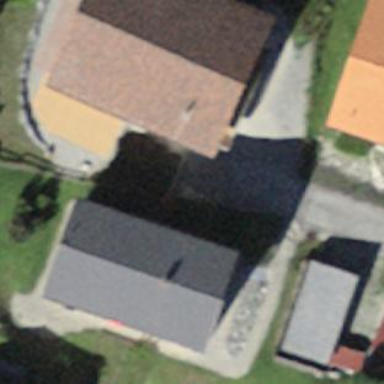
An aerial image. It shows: Simple house.